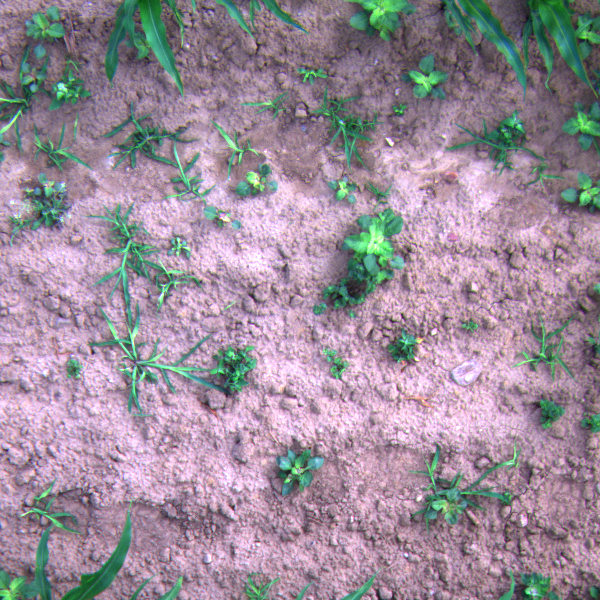
Acquisition date: 2023-06-15
Tile: 0157
Annotated plant instances:
label: amaranth
label: quickweed
label: barnyard_grass
label: amaranth
label: maize
label: maize
label: maize
label: barnyard_grass
label: barnyard_grass
label: amaranth
label: barnyard_grass
label: barnyard_grass
label: amaranth
label: amaranth
label: maize
label: maize
label: maize
label: barnyard_grass
label: amaranth
label: amaranth
label: barnyard_grass
label: barnyard_grass
label: barnyard_grass
label: amaranth
label: quickweed
label: barnyard_grass
label: barnyard_grass
label: barnyard_grass
label: quickweed
label: quickweed
label: amaranth
label: barnyard_grass
label: amaranth
label: maize
label: maize
label: maize
label: maize
label: maize
label: maize
label: maize
label: quickweed
label: amaranth
label: barnyard_grass
label: amaranth
label: barnyard_grass
label: barnyard_grass
label: quickweed
label: amaranth
label: amaranth
label: amaranth
label: amaranth
label: barnyard_grass
label: amaranth
label: amaranth
label: barnyard_grass
label: amaranth
label: maize
label: maize
label: amaranth
label: barnyard_grass
label: quickweed
label: amaranth
label: weed_other
label: weed_other
label: weed_other
label: barnyard_grass
label: weed_other
label: weed_other
label: weed_other
label: barnyard_grass
label: quickweed